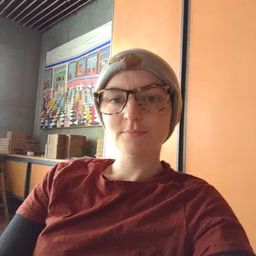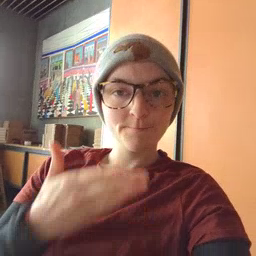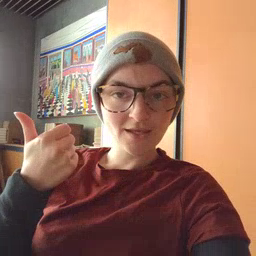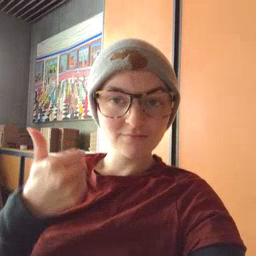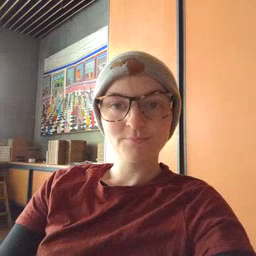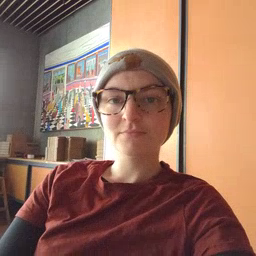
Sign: better